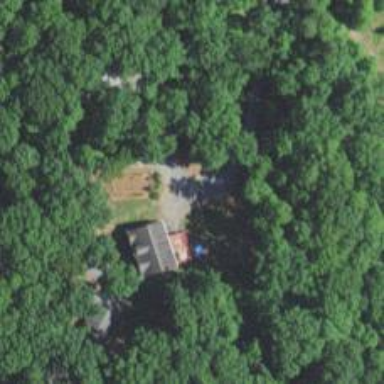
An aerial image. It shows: Driveway.